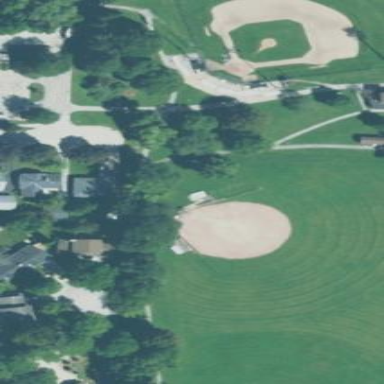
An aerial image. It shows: Baseball pitch for leisure and sports activities.